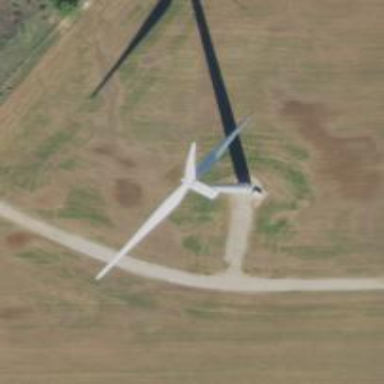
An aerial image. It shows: Wind generator with horizontal axis. The generator is wind turbine.